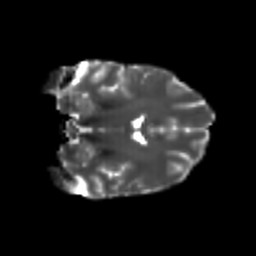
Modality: T2w
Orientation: coronal
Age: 24
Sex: female
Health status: healthy
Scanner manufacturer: philips
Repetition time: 7.388 s
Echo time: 0.08599 s